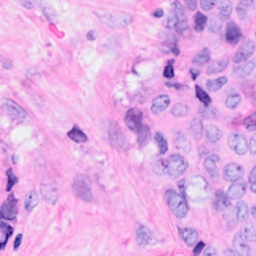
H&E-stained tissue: Breast